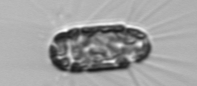
Label: Corethron_hystrix